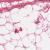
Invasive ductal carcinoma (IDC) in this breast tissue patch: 0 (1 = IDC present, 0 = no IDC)